Question: I just added an new rewrite rule so I can redirect pages like:
www.Domain.com/PartnerNameHere/
www.Domain.com/LandingPage?page=PartnerNameHere
However now all axd references are not working.
How do I set: ignore extensions for css,jpg,png axd..

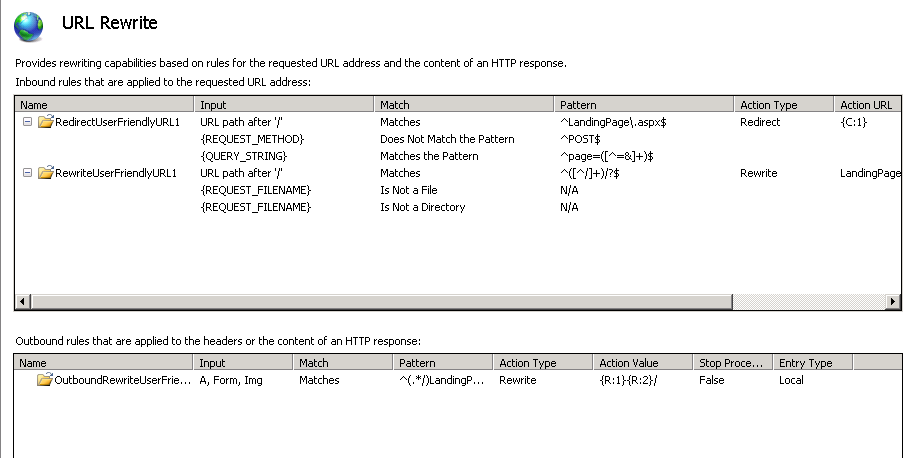
Answer: Current your match pattern for 'RewriteUserFriendlyURL1' is '^([^/]+)/?$', which makes no concession for extensions (it's matching any queries with a single URI segment).
If 'PartnerNameHere' can never contain a '.', then changing your match pattern to '^([^/.]+)/?$' should be sufficient.
If, however, you only want to block those extensions, you'll need to use this: '^(?![^/]+?\.(?:css|png|jpg|axd)$)([^/]+)/?$'